Question: Visual Web Developer 2008 Express Edition
Programming ASP.NET 3.5 by O'Reilly
The book says create source code in .aspx file
'''
<head runat="server">
<title></title>
</head>
<script type="text" language="javascript">
function ButtonTest(){
alert("Button clicked - client side processing");
}
function DoChange(){
document.getElementById("btnSave").disabled=false;
}
</script>
<body>
<h1>Client-Side Processing</h1>
<form id="form1" runat="server">
<div>
<input id="btnHTML" runat="server" onclick="javascript:ButtonTest();"
onserverclick="btnHTML_ServerClick" type="button" value="HTML Button" />
'''
Design view looks like this

Book says to double-click button in Design view to create event handler in the code behind file and to add the following highlighted line of code
protected void btnHTML_ServerClick(object sender, EventArgs e){
}
But when I double-click the HTML button, it takes me back to the .aspx file and there is no function btnHTML_ServerClick to add
How to fix?
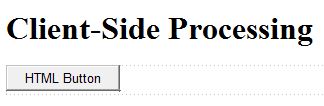
Answer: An easy approach, without double-clicking, is to switch into the code-behind ('f7' default shortcut) file and use the manager on the very top. Select your button (by ID) in the left dialog and the event in the right dialog. Afterwards your method will be created by vs.
Keep in mind that in the left dialog window only items with the 'runat="server"'flag will be displayed